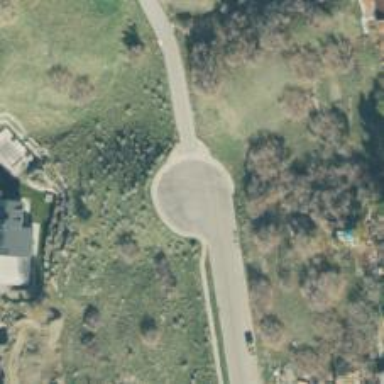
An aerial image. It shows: Turning circle on the road.